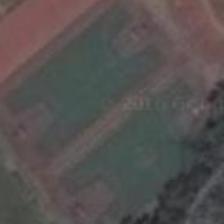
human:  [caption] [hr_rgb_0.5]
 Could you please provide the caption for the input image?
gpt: two basketball fields next to green plants are together .

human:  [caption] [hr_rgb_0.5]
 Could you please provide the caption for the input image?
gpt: two basketball courts stand side by side .

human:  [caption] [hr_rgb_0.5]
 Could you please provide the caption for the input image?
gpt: two basketball fields are next to roads and green plants .

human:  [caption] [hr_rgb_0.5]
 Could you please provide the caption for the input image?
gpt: two small basketball fields and a red land nearby .

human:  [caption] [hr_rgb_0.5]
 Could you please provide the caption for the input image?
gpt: two basketball fields are next to several trees .